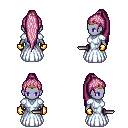
a pixel art fantasy rpg character, female body template, dark elf, purple skin, underdress, gold greaves, pink extra-long topknot hairstyle, bronze tiara, gold gloves, black slippers, dagger, four views (front, back, left, right), 2x2 character sprite sheet, small pixel art, hard edges, no anti-aliasing